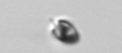
Label: Pyramimonas